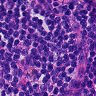
Metastatic tissue present: no